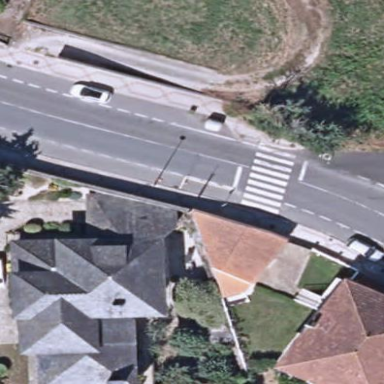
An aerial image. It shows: Simple and straightforward house.